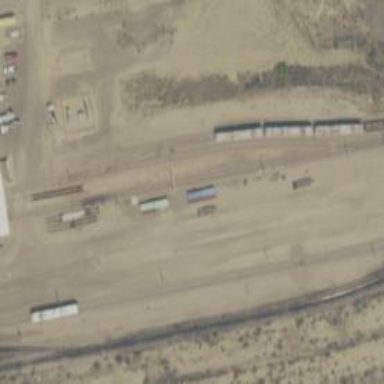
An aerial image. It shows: Rail spur service line with electrified rail.